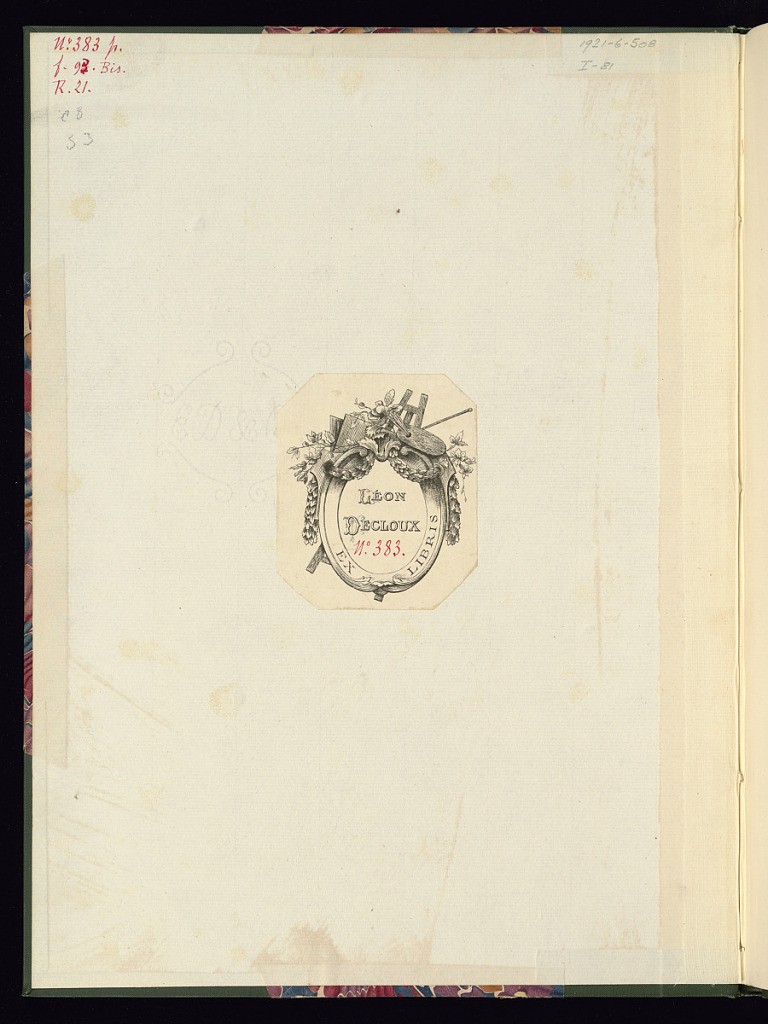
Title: Suitte de Trophés d’après le Chevalier de la Touche Gravé par Paty
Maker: Jacques Ignace de Latouche, French, 1694 – 1781
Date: ca. 1750
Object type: Album
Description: An album containing six plates with two ornamental trophy designs on each plate featuring arms and armor, agricultural tools, and musical instruments. The plates are signed and numbered.